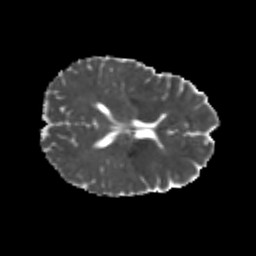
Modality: MD
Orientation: axial
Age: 22
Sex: female
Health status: healthy
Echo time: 0.074 s